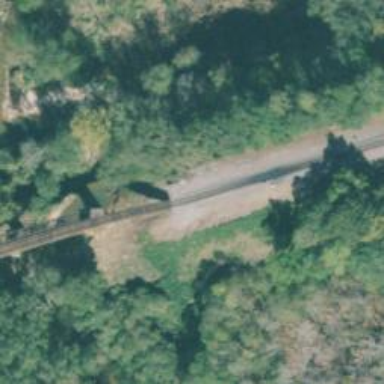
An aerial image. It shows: Railway bridge.